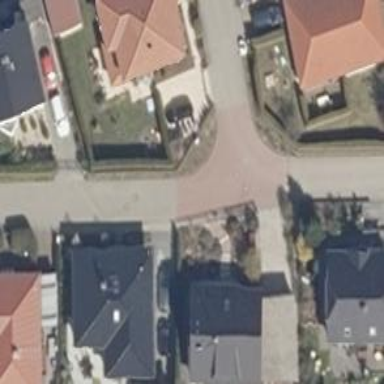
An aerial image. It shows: Living street.